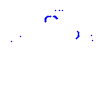
Particle: kaon